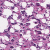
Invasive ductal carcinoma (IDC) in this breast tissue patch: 1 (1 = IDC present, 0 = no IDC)